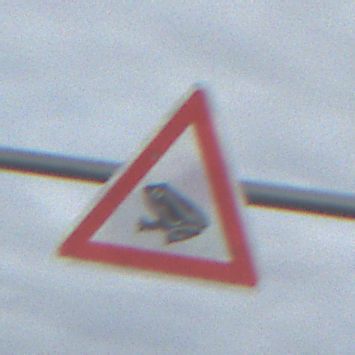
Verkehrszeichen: AmphibienwanderungRechts
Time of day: Night
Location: Outdoor (Nature)
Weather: Overcast
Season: NotSpecified
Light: Artificial